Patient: sex M, age 64
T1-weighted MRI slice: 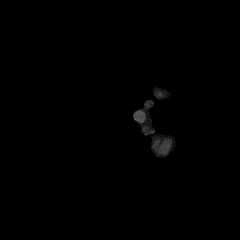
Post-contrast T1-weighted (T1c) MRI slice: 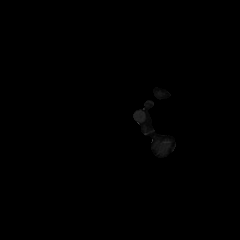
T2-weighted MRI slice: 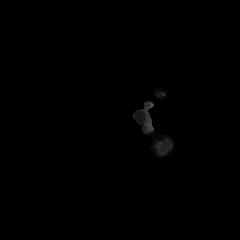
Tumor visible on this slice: no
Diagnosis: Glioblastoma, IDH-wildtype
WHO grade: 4